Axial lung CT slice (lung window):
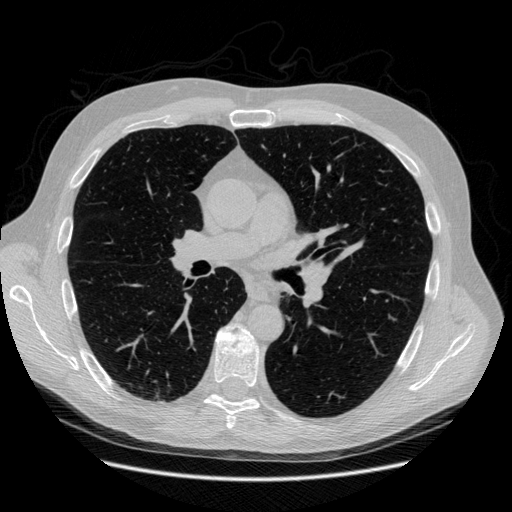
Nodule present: no